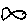
Label: fish